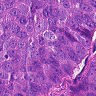
Metastatic tissue present: yes